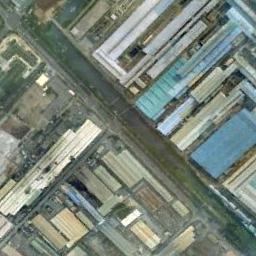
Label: industrial_area